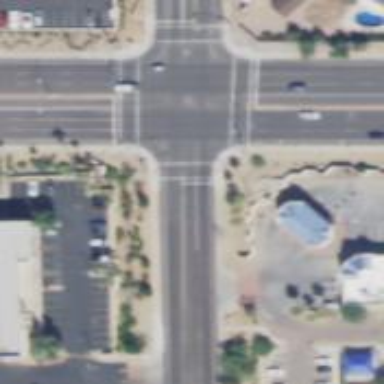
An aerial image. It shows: Solid stop line on the road.